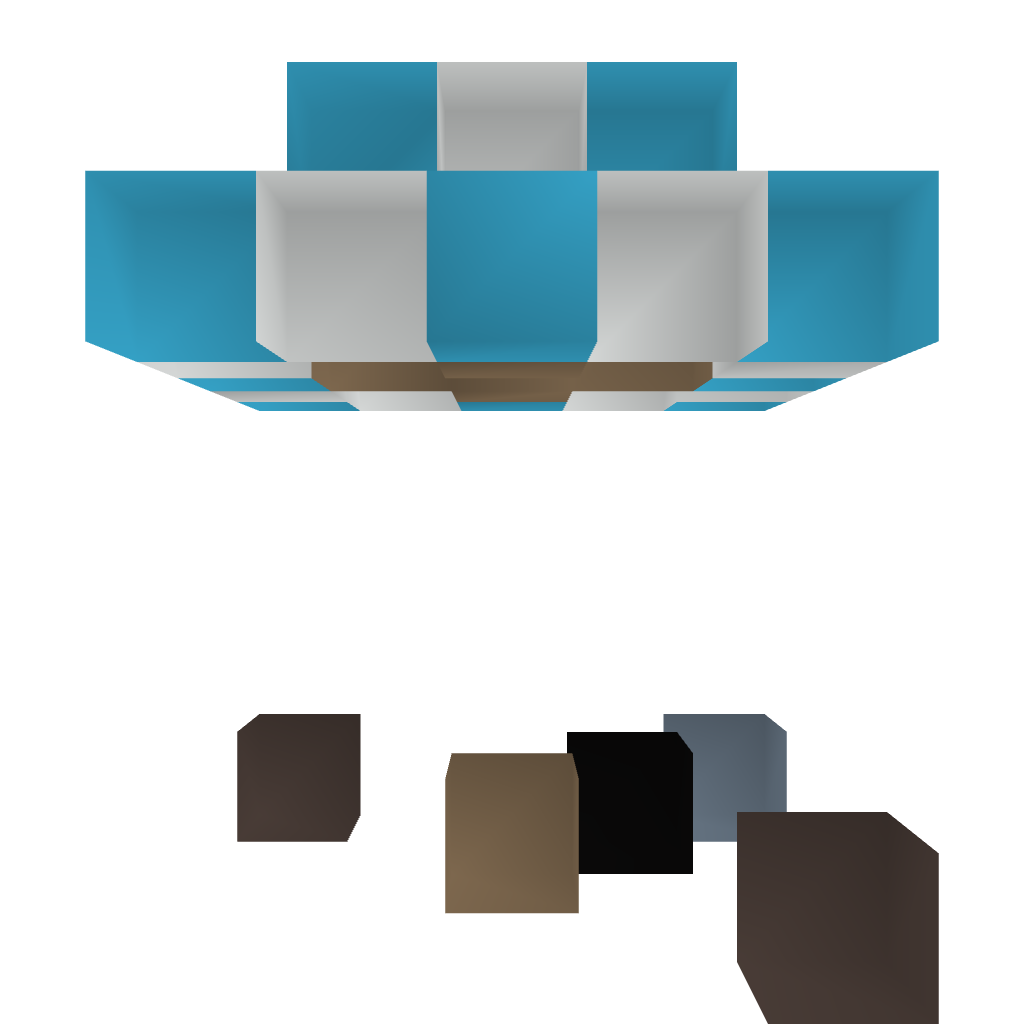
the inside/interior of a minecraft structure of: Lolnet Umbrella